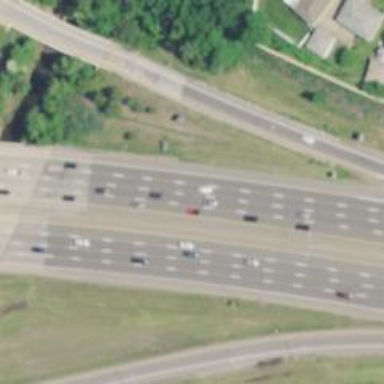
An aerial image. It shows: Motorway.